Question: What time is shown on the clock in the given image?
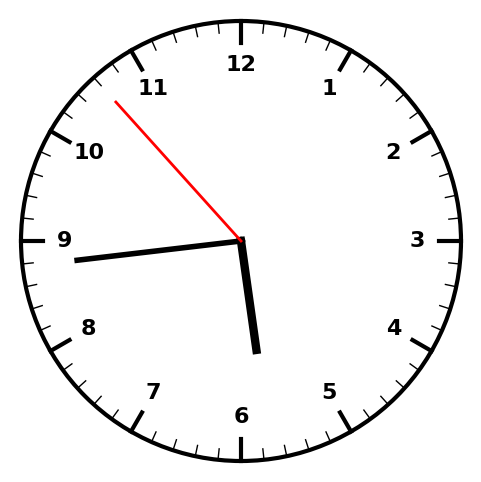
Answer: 05:43:53